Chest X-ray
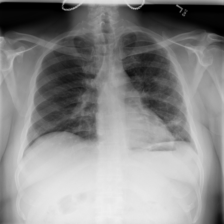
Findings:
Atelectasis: negative
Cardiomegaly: negative
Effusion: negative
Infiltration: negative
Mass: negative
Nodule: negative
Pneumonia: negative
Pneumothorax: negative
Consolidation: negative
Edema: negative
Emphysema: negative
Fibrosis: negative
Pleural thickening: negative
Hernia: negative